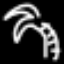
Label: palm tree